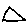
Label: triangle